Aerial crown-view tile of a tropical tree (Barro Colorado Island, Panama), acquired 20240813:
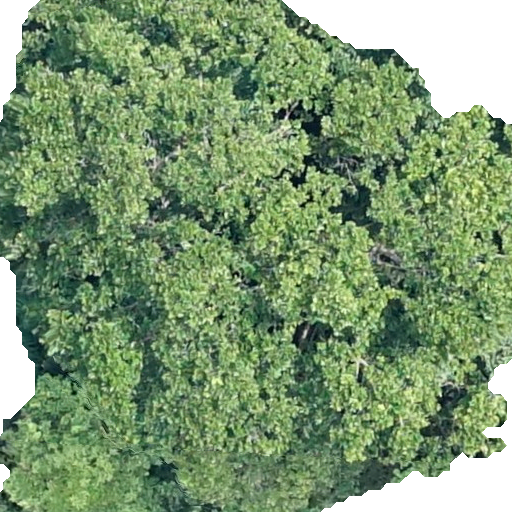
Species: Anacardium excelsum
GBIF accepted scientific name: Anacardium excelsum
Crown area: 399.3 m²